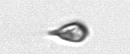
Label: Cryptophyta